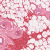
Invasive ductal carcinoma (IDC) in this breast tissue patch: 0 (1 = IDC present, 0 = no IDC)